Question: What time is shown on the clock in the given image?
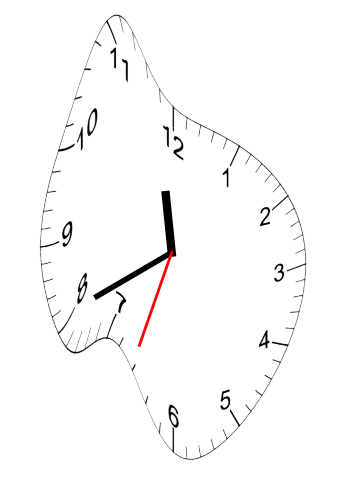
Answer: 11:40:33